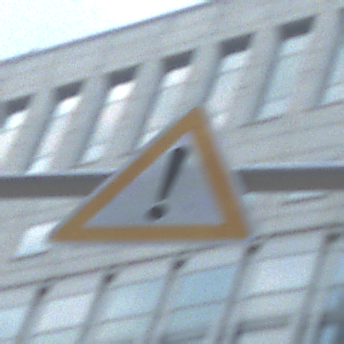
Verkehrszeichen: Gefahrenstelle
Umgebung: Outdoor, Urban
Tageszeit: MorningAfternoon
Wetter: PartlyCloudy
Licht: Natural
Jahreszeit: NotSpecified
Kontrast: LowContrast